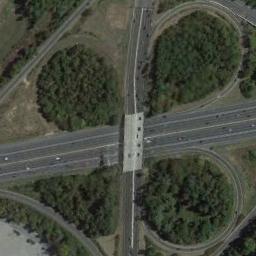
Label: overpass